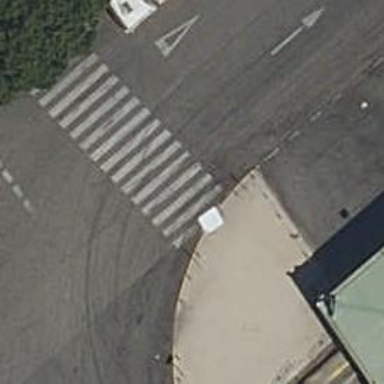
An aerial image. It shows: Uncontrolled crossing on the road.